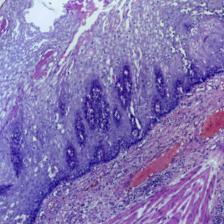
Diagnosis: Normal